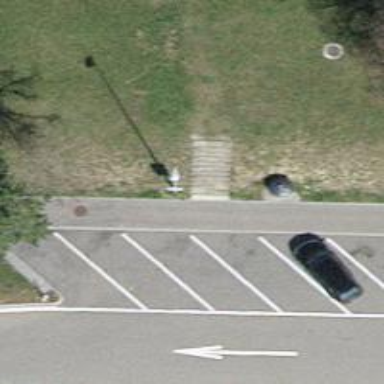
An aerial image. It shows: Charging station.